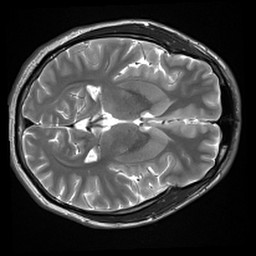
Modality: inplaneT2
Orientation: axial
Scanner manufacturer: siemens
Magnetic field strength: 3 T
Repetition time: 7.02 s
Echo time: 0.069 s